Question: I have a simple WCF service
'''
[ServiceContract]
public interface IService1
{
[OperationContract]
string GetData(ShoppingCart value);
}
public class ShoppingCart
{
public string name;
[XmlElement("ShoppingCartItem")]
public ShoppingCartItem[] ShoppingCartItems;
}
public class ShoppingCartItem
{
public string Description;
}
'''
And a simple test console. When I add my service reference to test console, My ShoppingCart class comes to TestConsole reference.cs file. So I can write like this on TestConsole project:
'''
static void Main(string[] args)
{
ShoppingCart body = new ShoppingCart();
FileStream myFileStream = new FileStream(@"C:\Resources\Xmls\New Folder\shoppingCart.xml", FileMode.Open);
XmlSerializer mySerializer = new XmlSerializer(typeof(ShoppingCart));
ShoppingCart cart = (ShoppingCart)mySerializer.Deserialize(myFileStream);
}
'''
My shoppingCart.xml file is like this:
'''
<?xml version="1.0"?>
<ShoppingCart>
<name>test</name>
<ShoppingCartItem>
<Description>XBox 360</Description>
</ShoppingCartItem>
<ShoppingCartItem>
<Description>Cell Phone</Description>
</ShoppingCartItem>
</ShoppingCart>
'''
So, I am waiting that when code comes to
'''
ShoppingCart cart = (ShoppingCart)mySerializer.Deserialize(myFileStream);
'''
line, there should be two items. But it seems like this:

Could you please explain why my list is not populated?
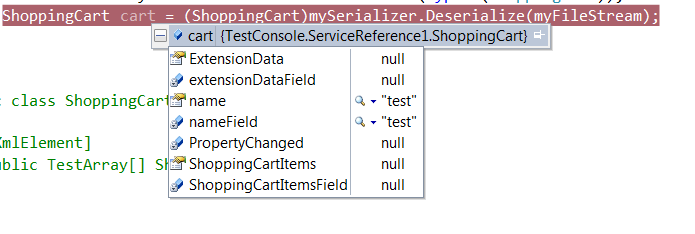
Answer: You need to add XmlElement attribute like this:
'''
public class ShoppingCart
{
[XmlElement("ShoppingCartItem")]
public ShoppingCartItem[] ShoppingCartItems;
}
'''
If it's possible to change the Xml-file to this structure and remove the XmlElement attribute that's an alternative
'''
<ShoppingCart>
<name>test</name>
<ShoppingCartItems>
<ShoppingCartItem>
<Description>XBox 360</Description>
</ShoppingCartItem>
<ShoppingCartItem>
<Description>Cell Phone</Description>
</ShoppingCartItem>
</ShoppingCartItems>
</ShoppingCart>
'''